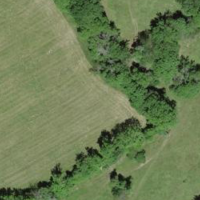
EUNIS habitat code: 24
Species observed at this site:
Orchis mascula